Question: I want to plot something like the second following image in python using matplotlib:

The code behind this is <URL>:
'''
#!/usr/bin/env python
from pylab import *
Z = rand(6,10)
subplot(2,1,1)
c = pcolor(Z)
title('default: no edges')
subplot(2,1,2)
c = pcolor(Z, edgecolors='k', linewidths=4)
title('thick edges')
show()
'''
Now, I have a list of booleans and I just want to draw a rectangle for each 'True' value and a one for each 'False' value.
Say I just have this:
'''
a = array([True,False],[False,False])
'''
What value in [0,1] should I assign to True and to False?
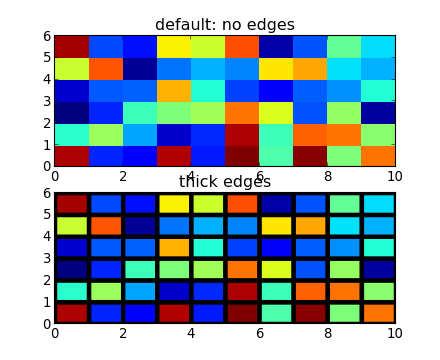
Answer: An easy way to do this is to make a custom colormap. In your case you can make a <URL> with just 2 values.
'''
from pylab import *
import matplotlib.colors
figure(figsize=(3,9))
Z = rand(6,10)
subplot(3,1,1)
c = pcolor(Z)
title('default: no edges')
subplot(3,1,2)
c = pcolor(Z, edgecolors='k', linewidths=4)
title('thick edges')
# use Z values greater than 0.5 as an example
Zbool = Z > 0.5
subplot(3,1,3)
cmap = matplotlib.colors.ListedColormap(['red','grey'])
c = pcolor(Zbool, edgecolors='k', linewidths=4, cmap=cmap)
title('thick boolean edges gray')
show()
'''